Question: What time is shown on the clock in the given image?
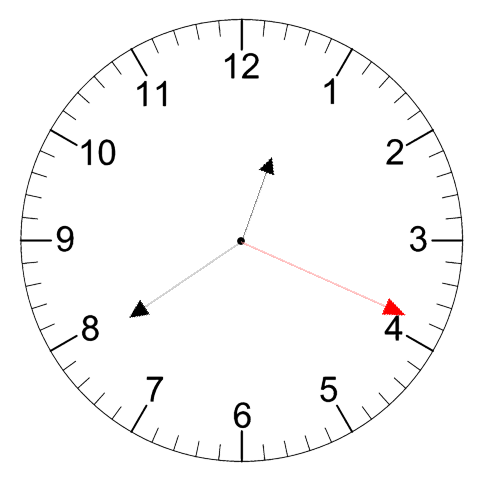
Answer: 12:39:19